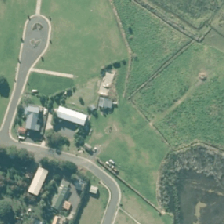
Land cover: urban_build_up